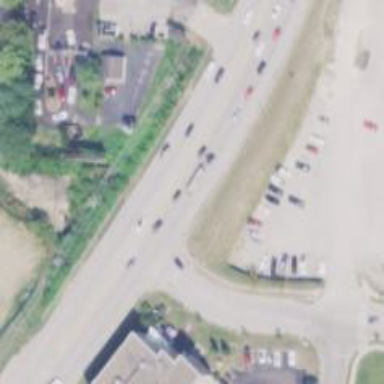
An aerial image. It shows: Trunk highway.